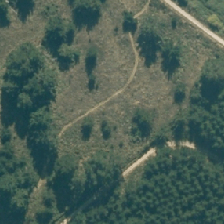
Land cover: grose_broom